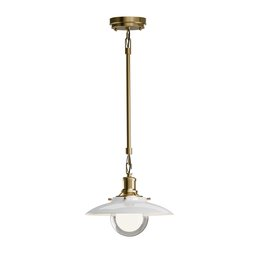
Label: lighting